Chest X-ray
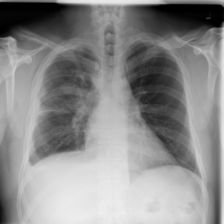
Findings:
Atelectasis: negative
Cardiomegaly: negative
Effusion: negative
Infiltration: negative
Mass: negative
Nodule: negative
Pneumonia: negative
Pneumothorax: negative
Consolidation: negative
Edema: negative
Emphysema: negative
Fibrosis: negative
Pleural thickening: negative
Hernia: negative